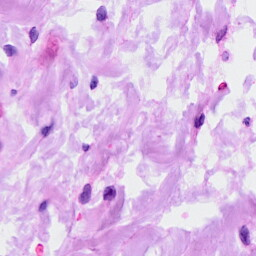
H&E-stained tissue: Ovarian